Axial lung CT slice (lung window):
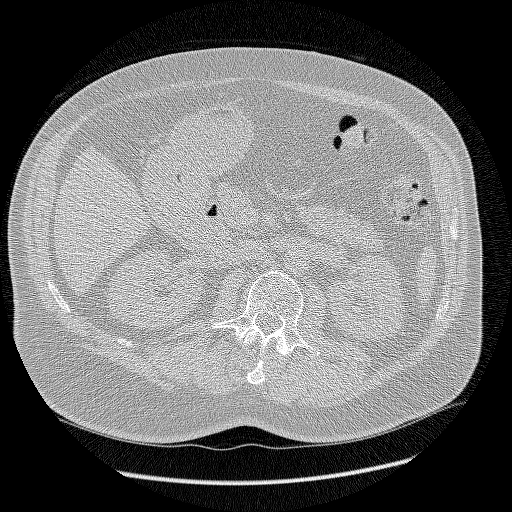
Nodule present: no